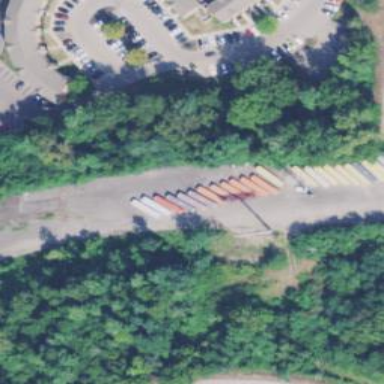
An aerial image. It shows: Abandoned railway.